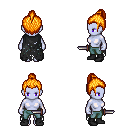
a pixel art fantasy rpg character, female body template, dark elf, purple skin, black tattered cape, teal pants, light blonde short topknot hairstyle, black shoes, dagger, four views (front, back, left, right), 2x2 character sprite sheet, small pixel art, hard edges, no anti-aliasing